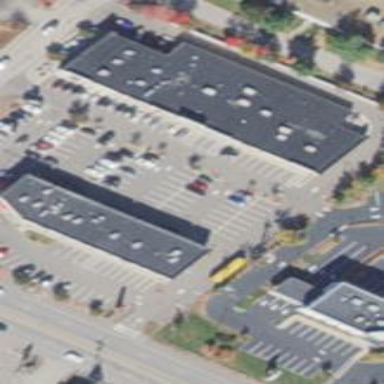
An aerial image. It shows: Retail area.